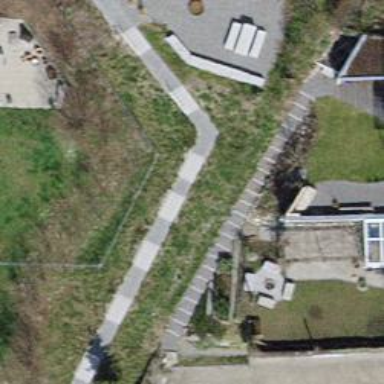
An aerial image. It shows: Road with steps.